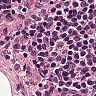
Metastatic tissue present: no